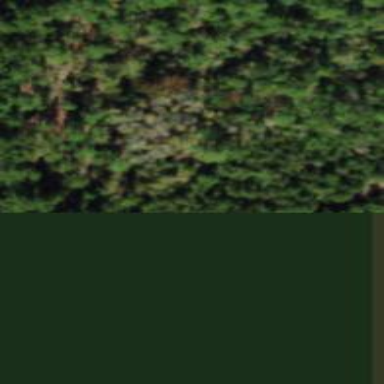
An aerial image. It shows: Mixed woodland area with various types of leaves.